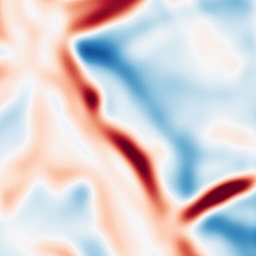
Category: multiscale
Decomposition family: log
Decomposition parameters: sigma: 10
Upsampling method: sinc_hamming
Upsampling parameters: scale: 2
kernel_size: 4
Upsampling scale: 2